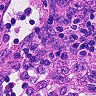
Metastatic tissue present: no